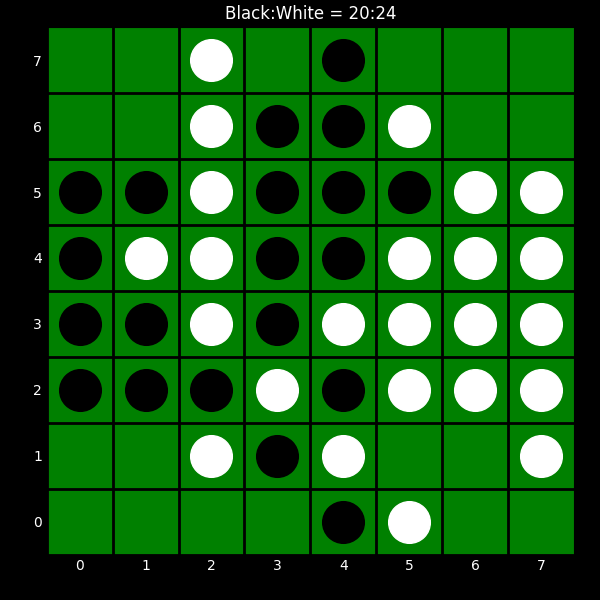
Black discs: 20
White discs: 24